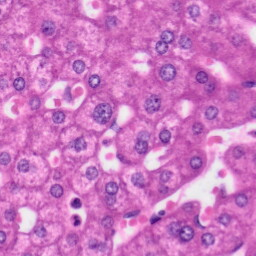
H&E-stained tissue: Liver